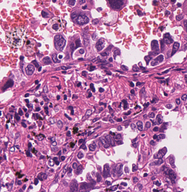
Tumor epithelial tissue: yes
Tumor-associated stroma tissue: yes
Normal tissue: no